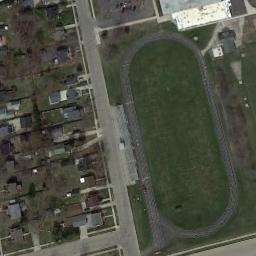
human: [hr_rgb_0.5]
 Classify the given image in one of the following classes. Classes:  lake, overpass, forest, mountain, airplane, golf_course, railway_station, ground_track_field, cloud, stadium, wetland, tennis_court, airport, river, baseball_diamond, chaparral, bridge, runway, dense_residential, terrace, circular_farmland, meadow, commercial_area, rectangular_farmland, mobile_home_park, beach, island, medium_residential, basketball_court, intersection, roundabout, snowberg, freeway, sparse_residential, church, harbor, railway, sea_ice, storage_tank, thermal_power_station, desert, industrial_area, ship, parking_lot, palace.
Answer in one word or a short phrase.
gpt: ground_track_field